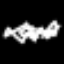
Label: squiggle